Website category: university
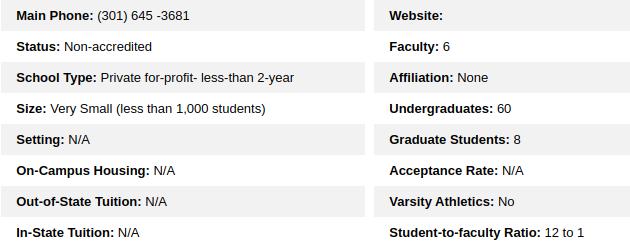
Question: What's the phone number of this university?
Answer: (301) 645 -3681

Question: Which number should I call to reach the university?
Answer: (301) 645 -3681

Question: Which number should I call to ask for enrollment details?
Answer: (301) 645 -3681

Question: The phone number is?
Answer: (301) 645 -3681

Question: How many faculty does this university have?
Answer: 6

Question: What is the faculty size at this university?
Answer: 6

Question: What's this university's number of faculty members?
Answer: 6

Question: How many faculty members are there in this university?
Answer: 6

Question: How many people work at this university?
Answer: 6

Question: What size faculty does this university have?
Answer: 6

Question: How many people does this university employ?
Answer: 6

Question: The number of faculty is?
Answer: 6

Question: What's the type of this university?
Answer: Private for-profit- less-than 2-year

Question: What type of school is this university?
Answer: Private for-profit- less-than 2-year

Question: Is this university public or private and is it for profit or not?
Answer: Private for-profit- less-than 2-year

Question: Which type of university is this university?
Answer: Private for-profit- less-than 2-year

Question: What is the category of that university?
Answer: Private for-profit- less-than 2-year

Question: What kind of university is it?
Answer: Private for-profit- less-than 2-year

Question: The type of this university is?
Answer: Private for-profit- less-than 2-year

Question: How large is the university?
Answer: Very Small (less than 1,000 students)

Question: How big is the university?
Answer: Very Small (less than 1,000 students)

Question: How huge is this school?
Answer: Very Small (less than 1,000 students)

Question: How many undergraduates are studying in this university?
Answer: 60

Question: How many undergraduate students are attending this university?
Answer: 60

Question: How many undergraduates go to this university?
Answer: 60

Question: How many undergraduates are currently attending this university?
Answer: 60

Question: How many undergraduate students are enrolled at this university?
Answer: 60

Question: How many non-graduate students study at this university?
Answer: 60

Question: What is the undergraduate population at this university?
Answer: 60

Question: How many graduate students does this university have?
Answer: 8

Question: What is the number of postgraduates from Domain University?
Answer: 8

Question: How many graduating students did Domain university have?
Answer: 8

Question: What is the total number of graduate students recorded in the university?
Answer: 8

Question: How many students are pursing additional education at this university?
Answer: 8

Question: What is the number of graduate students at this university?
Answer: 8

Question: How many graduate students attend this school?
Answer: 8

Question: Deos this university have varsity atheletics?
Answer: No

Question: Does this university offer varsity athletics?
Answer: No

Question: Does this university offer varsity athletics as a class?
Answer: No

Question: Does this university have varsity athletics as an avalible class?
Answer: No

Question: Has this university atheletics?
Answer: No

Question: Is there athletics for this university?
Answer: No

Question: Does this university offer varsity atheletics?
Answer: No

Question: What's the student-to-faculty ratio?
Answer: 12 to 1

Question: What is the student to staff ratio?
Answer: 12 to 1

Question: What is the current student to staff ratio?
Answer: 12 to 1

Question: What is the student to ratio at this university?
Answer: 12 to 1

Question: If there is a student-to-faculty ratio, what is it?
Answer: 12 to 1

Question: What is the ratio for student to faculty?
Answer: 12 to 1

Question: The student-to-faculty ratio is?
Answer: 12 to 1